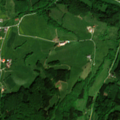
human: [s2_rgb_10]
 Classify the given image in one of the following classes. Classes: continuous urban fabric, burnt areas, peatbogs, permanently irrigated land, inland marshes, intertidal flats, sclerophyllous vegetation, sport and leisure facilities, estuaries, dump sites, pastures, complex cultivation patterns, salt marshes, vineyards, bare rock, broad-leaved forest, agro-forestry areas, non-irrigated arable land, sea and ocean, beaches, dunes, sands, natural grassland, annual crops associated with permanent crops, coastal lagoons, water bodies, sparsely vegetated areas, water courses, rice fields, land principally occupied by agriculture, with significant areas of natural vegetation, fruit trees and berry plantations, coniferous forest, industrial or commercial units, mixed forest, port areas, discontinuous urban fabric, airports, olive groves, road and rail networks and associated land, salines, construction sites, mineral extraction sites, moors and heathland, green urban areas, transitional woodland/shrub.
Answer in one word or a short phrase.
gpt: pastures, land principally occupied by agriculture, with significant areas of natural vegetation, broad-leaved forest, mixed forest